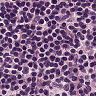
Metastatic tissue present: no